Question: I'm trying to count if the following range is '"Y"' or '"S"' and contains numbers. I'm trying to exclude cells beginning with '"_PVxxxxx_"'.
I cant use
'''
COUNTIFS($A:$A,">0",$B:$B,"Y") + COUNTIFS($A:$A,">0",$B:$B,"S")
'''
because the formula considers '"_PVxxxxx_"' to be more than '0' and includes them in the calculation.
Can anybody help? Thanks alot!

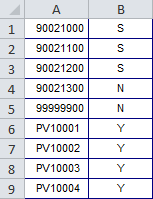
Answer: The function 'SUMPRODUCT' is quite versatile, typically more flexible for testing than 'COUNTIFS' and 'SUMIFS'.
It should do the trick
(see e.g. <URL>
with
'''
=SUMPRODUCT(($A:$A>0)*($B:$B="Y")*(ISNUMBER($A:$A))+...
'''
This works, but I am not sure that you need the part '($A:$A>0)*' according to the sample you posted (it doesn't hurt anyway).
PS: If you insist on using 'COUNTIFS' you could use a helper column that uses 'ISNUMBER' and gives, e.g., a suitable numeric result (>0 for numeric data, <0 otherwise). Then you would refer to that column within 'COUNTIFS'.